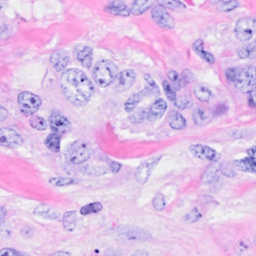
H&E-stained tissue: Breast